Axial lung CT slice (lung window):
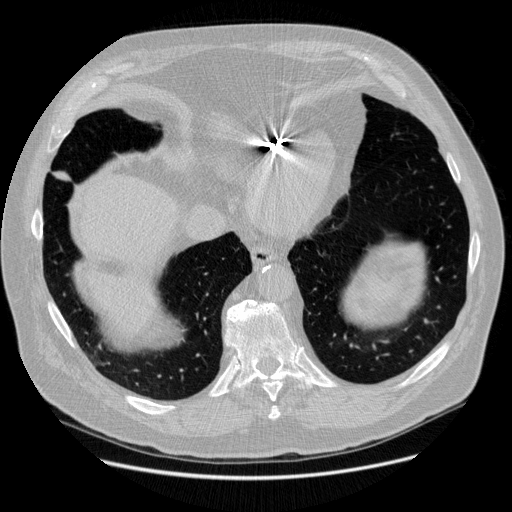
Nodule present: no